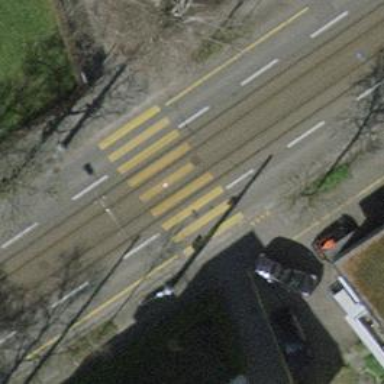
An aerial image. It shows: Tram crossing on the railway.